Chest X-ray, PA view. Patient: 58 years old, sex F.
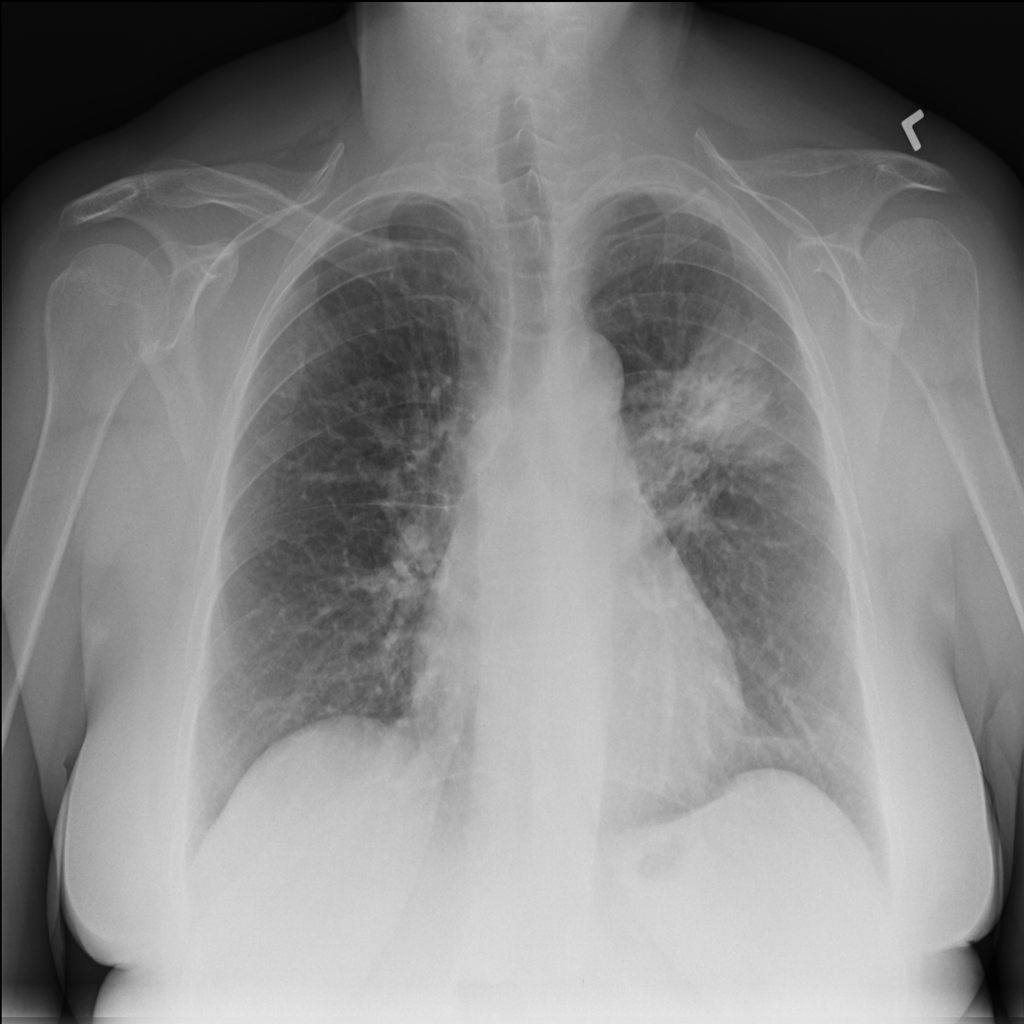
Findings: Consolidation